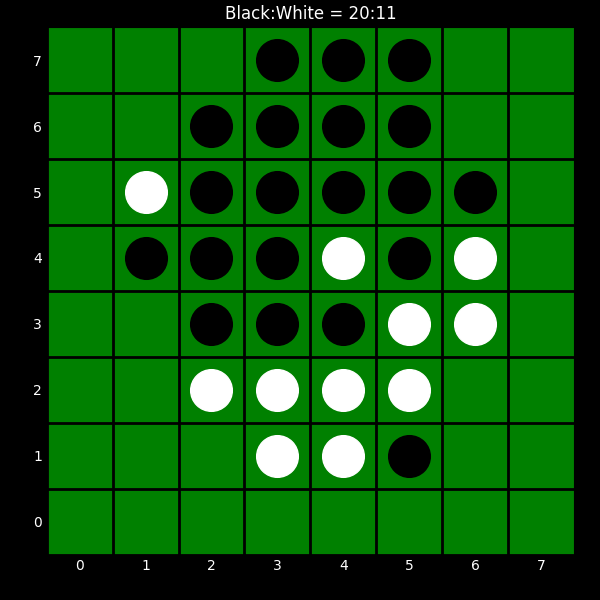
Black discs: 20
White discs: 11